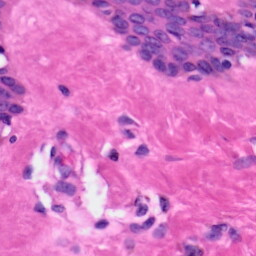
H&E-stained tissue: Skin